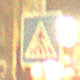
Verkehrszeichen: FussgaengerueberwegLinks
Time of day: Night
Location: Outdoor (Urban)
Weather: Overcast
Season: NotSpecified
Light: Artificial